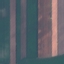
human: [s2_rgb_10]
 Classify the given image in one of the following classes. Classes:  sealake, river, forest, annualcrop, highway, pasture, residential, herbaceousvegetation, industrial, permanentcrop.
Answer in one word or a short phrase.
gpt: AnnualCrop